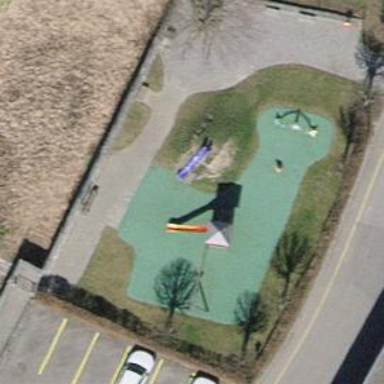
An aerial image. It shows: Playground area for leisure activities on the land.